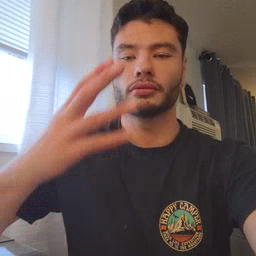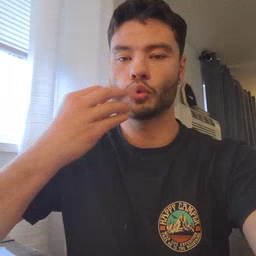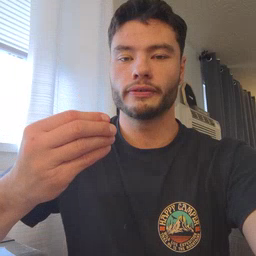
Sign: wolf